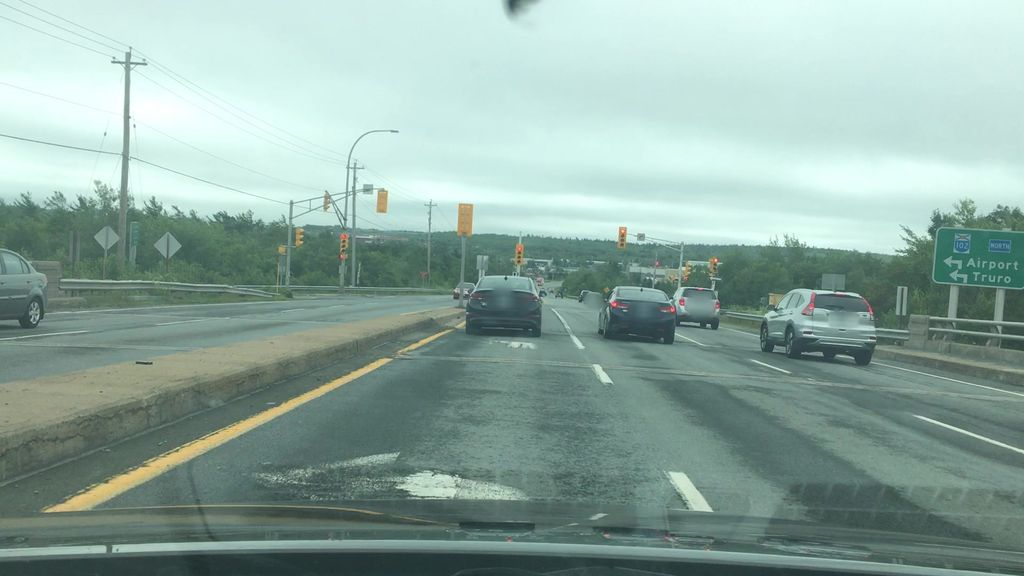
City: halifax